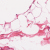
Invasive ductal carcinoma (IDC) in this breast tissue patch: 0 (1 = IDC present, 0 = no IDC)